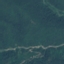
Land use / land cover class: Forest